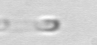
Label: Skeletonema